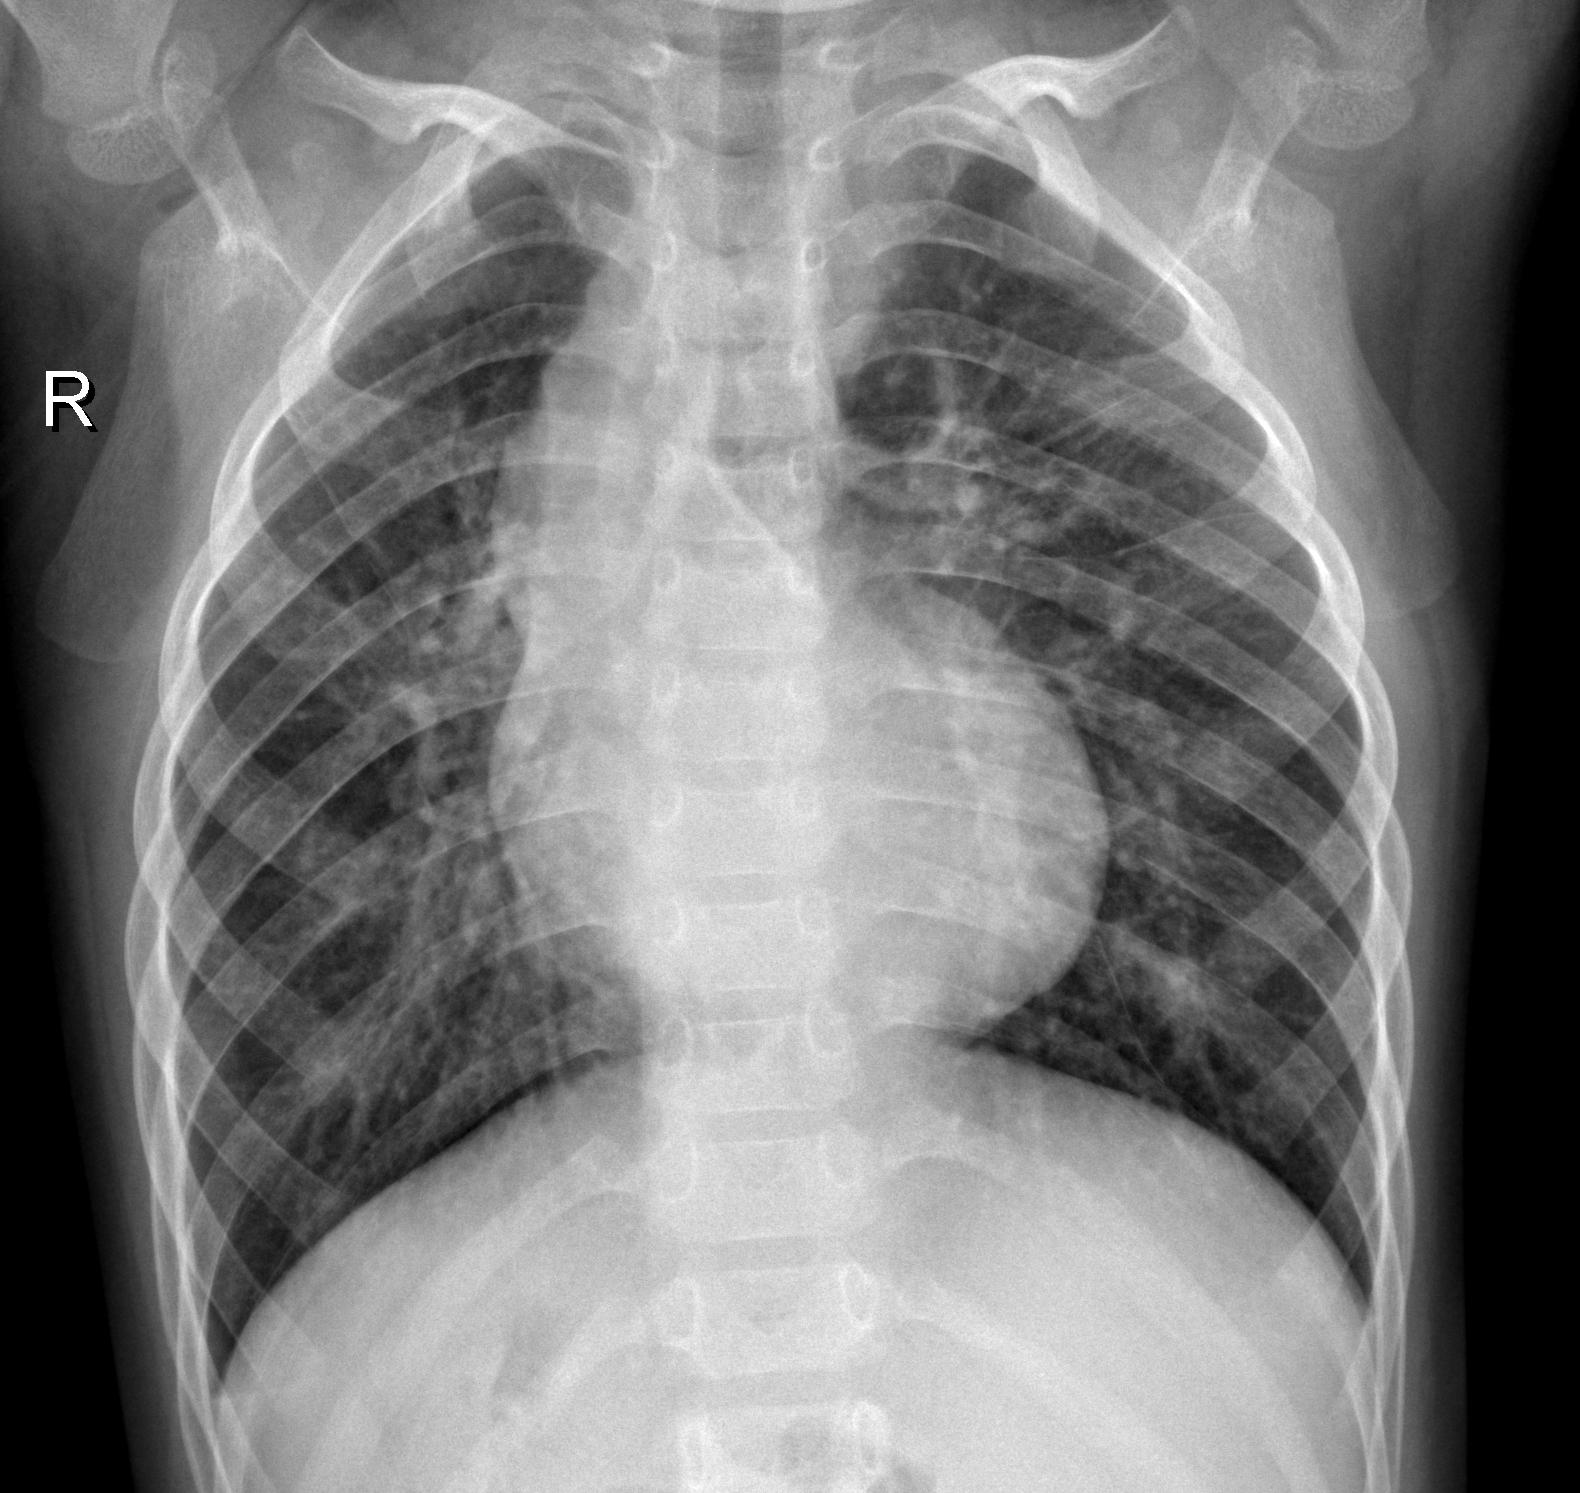
Diagnosis: PNEUMONIA